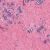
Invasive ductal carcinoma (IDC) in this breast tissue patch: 0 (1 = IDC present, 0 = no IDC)